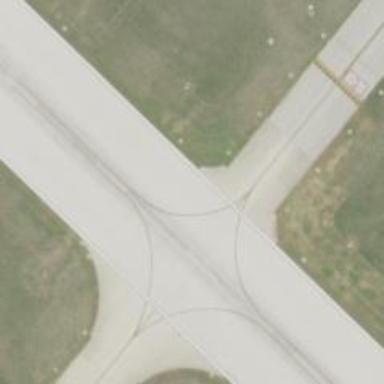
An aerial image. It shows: View of taxiway at the airport.